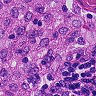
Metastatic tissue present: no